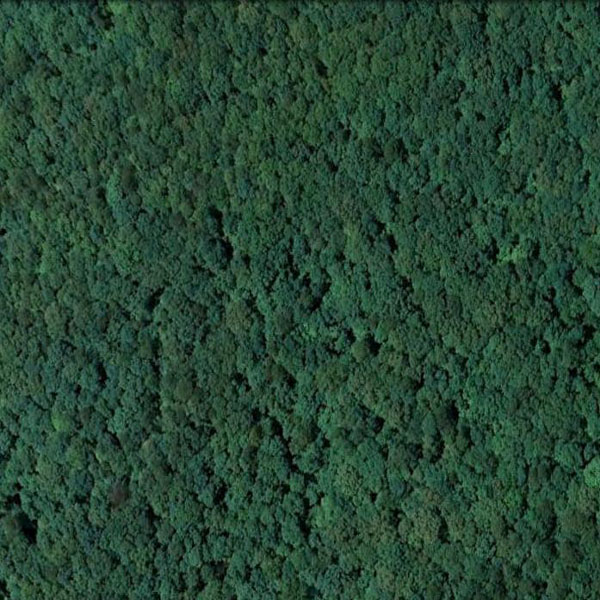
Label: Forest